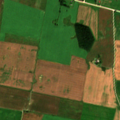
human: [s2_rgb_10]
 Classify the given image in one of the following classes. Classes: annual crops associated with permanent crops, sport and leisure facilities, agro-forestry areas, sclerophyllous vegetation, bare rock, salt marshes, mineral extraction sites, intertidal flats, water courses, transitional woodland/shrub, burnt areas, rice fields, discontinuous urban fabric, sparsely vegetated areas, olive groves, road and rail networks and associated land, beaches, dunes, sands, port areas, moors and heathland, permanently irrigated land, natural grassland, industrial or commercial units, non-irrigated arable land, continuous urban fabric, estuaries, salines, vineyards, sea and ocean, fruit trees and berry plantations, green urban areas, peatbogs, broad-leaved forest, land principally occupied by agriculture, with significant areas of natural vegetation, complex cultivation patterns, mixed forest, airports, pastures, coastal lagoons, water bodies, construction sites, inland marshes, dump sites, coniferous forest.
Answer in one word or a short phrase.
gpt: non-irrigated arable land, complex cultivation patterns